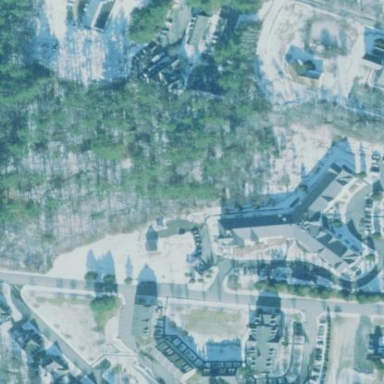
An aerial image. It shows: Nursing home building.